Field crop: maize
Growth stage: 2
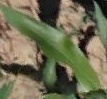
Species: maize